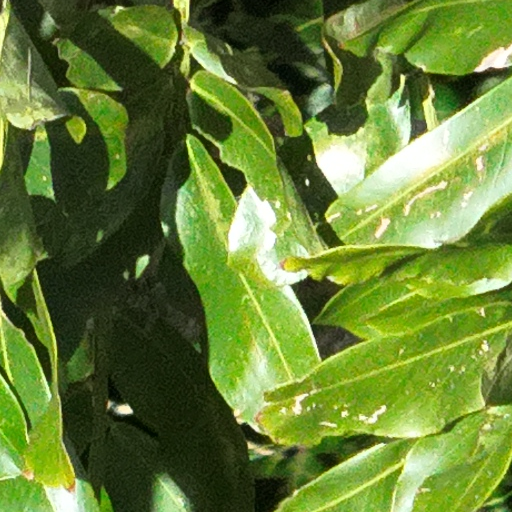
Species: Dipteryx oleifera
GBIF accepted scientific name: Dipteryx oleifera
Crown area (m\u00b2): 512.272